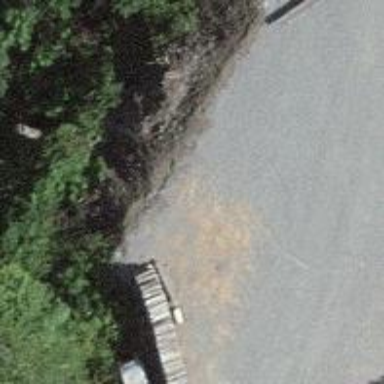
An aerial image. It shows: Brown bench in the vicinity.